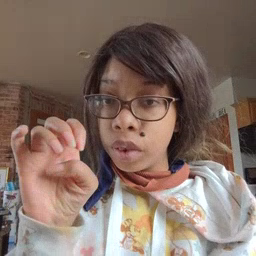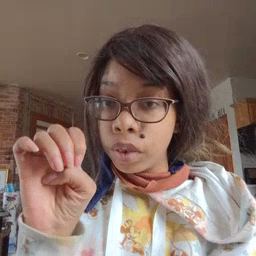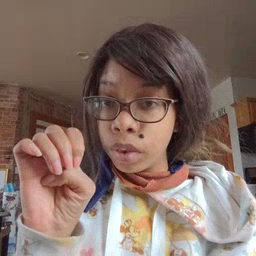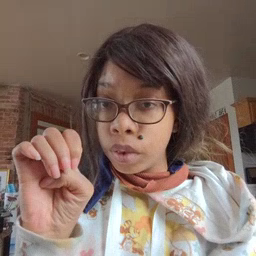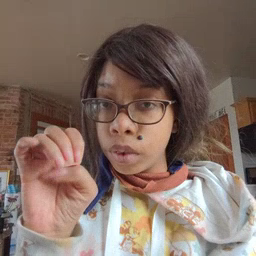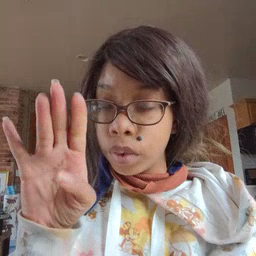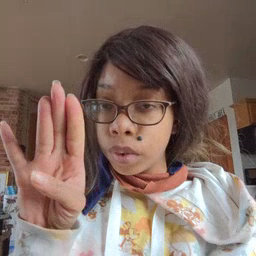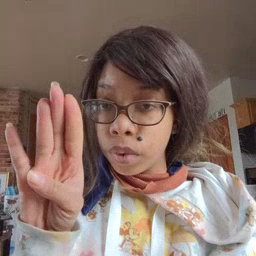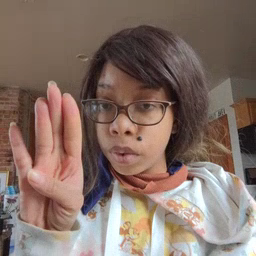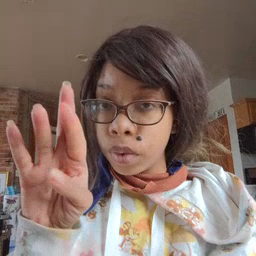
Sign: zebra